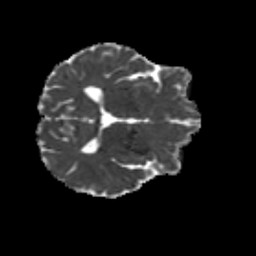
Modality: MD
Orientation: axial
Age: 47
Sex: male
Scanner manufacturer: siemens
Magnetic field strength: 3 T
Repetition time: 8.6 s
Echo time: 0.095 s